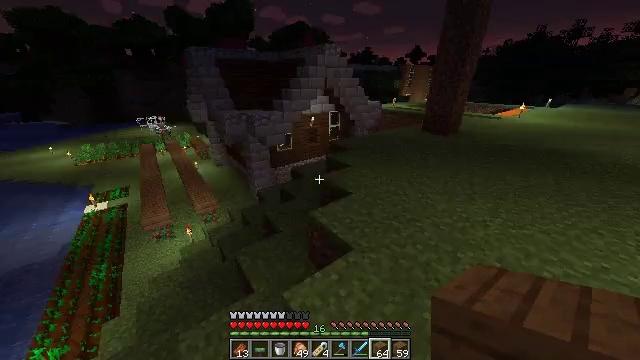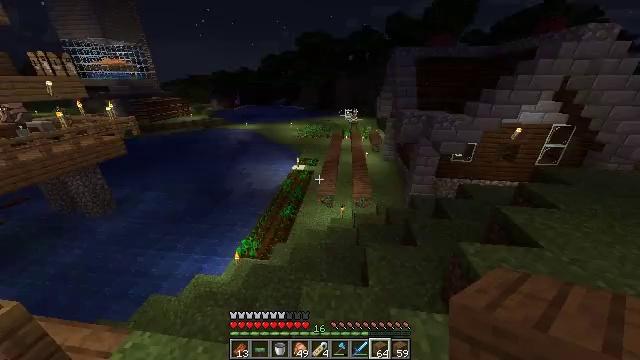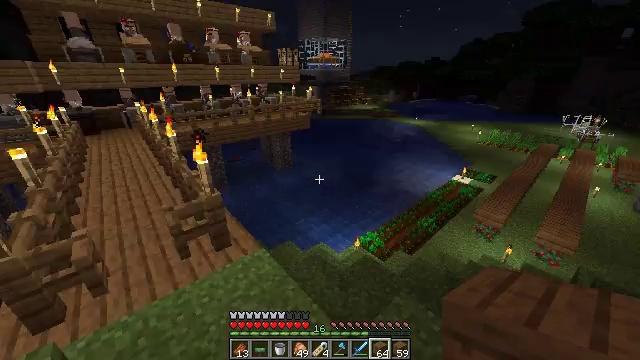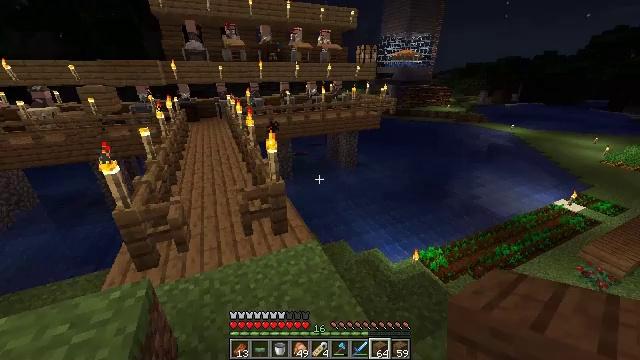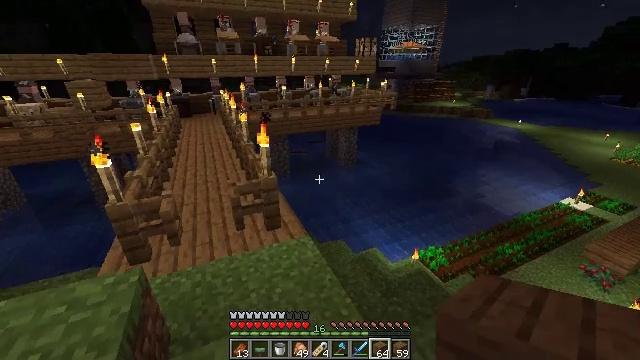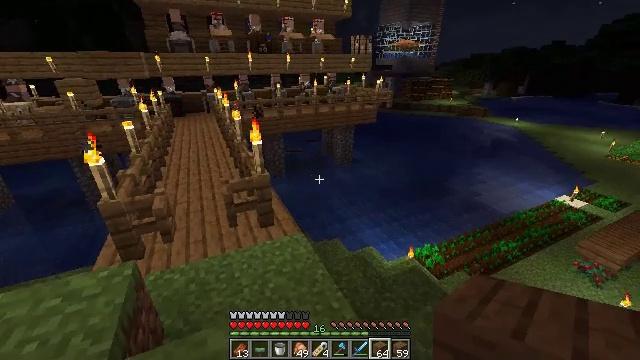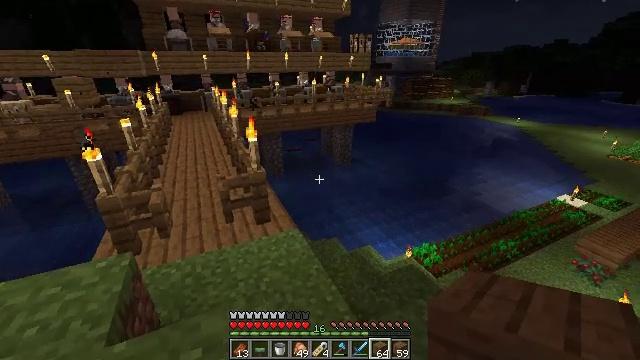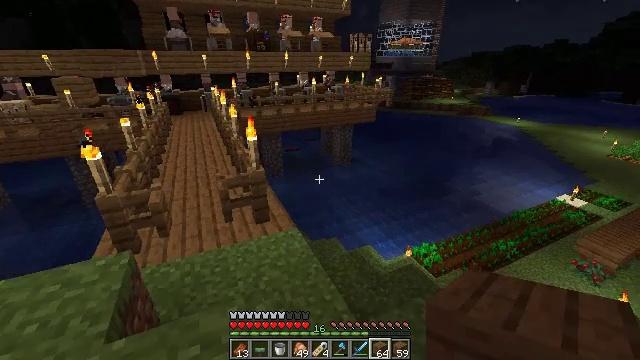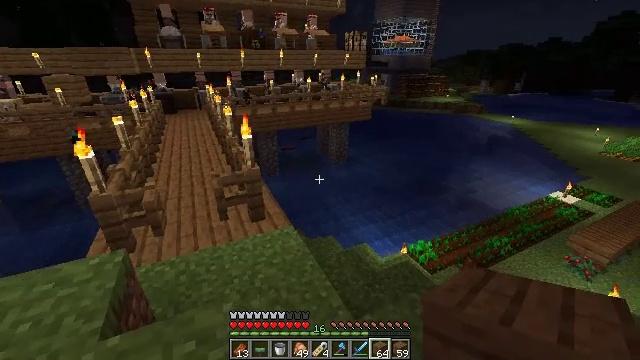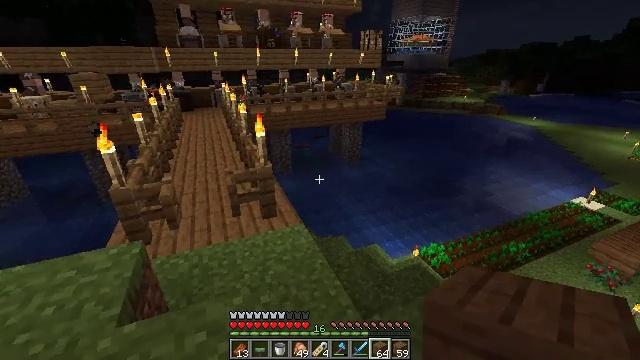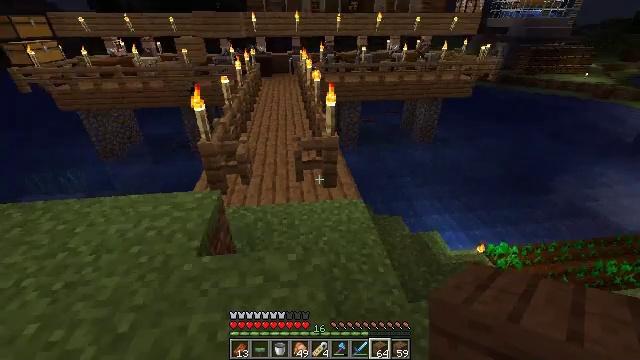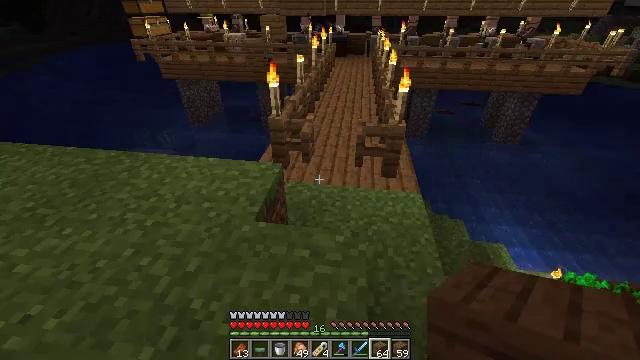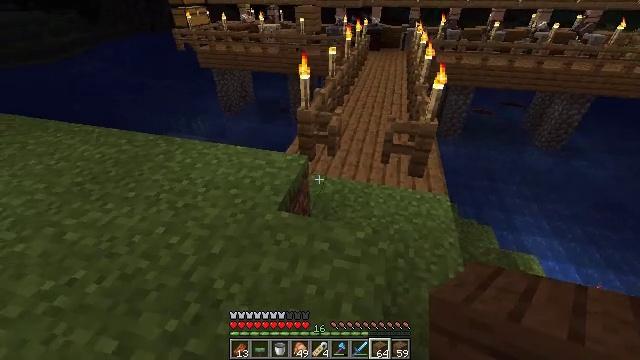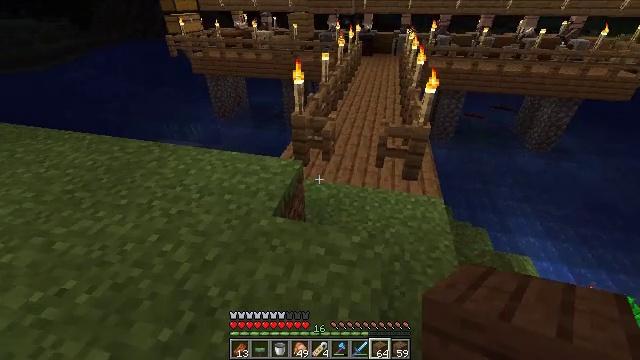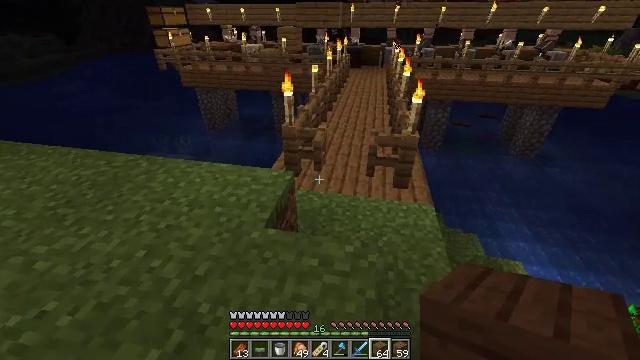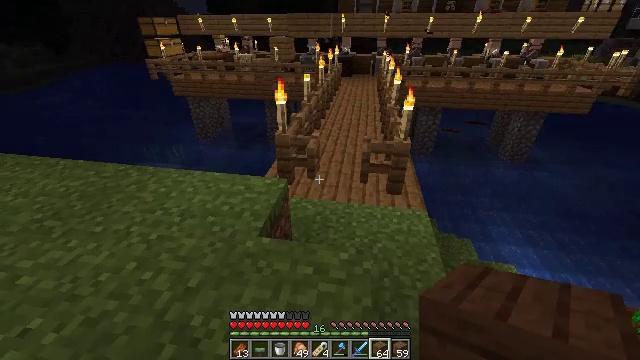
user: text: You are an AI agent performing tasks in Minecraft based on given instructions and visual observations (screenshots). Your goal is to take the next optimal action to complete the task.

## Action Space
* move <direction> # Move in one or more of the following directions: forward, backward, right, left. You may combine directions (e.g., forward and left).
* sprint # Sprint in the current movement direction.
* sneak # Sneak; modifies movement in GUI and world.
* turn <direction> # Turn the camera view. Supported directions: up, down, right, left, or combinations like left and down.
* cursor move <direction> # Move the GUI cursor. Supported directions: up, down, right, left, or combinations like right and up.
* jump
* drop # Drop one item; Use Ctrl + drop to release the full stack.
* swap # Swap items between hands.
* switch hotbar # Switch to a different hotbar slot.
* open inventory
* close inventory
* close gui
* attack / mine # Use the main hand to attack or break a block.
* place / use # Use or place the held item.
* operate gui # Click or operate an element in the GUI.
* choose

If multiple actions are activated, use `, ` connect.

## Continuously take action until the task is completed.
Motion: motion action
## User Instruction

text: Craft a spruce pressure plate.
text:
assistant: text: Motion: turn left
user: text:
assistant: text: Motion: turn left
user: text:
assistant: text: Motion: turn left
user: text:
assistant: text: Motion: no_op
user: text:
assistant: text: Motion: no_op
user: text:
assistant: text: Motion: no_op
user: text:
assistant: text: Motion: no_op
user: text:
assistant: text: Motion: no_op
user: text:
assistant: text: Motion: turn left
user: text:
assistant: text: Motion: turn left and down
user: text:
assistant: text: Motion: turn left and down
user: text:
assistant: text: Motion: turn left and down
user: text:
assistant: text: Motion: turn right and up
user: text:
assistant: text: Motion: turn right and up
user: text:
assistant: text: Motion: turn right and up
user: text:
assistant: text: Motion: no_op
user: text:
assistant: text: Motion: no_op
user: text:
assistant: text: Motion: no_op
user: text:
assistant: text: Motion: turn right
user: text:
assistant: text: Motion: no_op
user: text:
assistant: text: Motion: use / place
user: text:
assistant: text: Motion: use / place
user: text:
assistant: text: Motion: use / place
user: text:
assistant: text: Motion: no_op
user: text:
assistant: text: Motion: no_op
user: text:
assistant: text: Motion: no_op
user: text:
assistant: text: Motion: no_op
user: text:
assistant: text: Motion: no_op
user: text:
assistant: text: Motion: turn right and up
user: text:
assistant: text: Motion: turn up